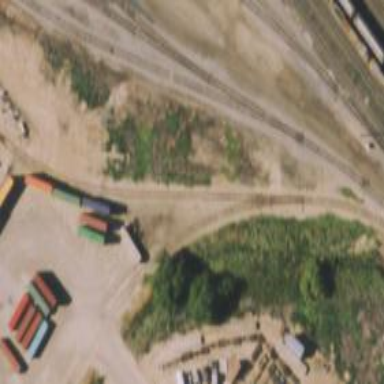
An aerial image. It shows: Railway spur service.